Question: Need your inputs on below query-
after opening share point linked table in table view, fields section is grayed out for me..As mentioned in the below post, I want to set index on columns of sharepoint linked list ..How i can activate this section?
appreciate your inputs..
This is related to below post
<URL>

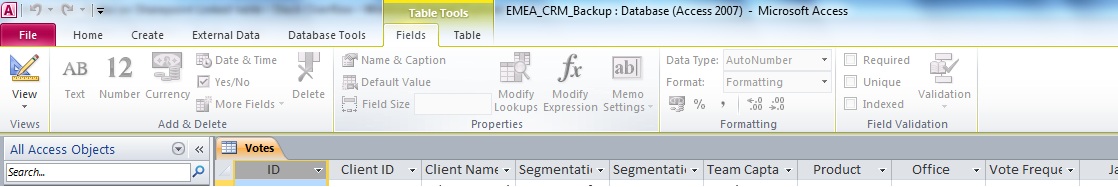
Answer: Well, everything going to be greyed out if your cursor in the ID column since there nothing you can change in the required auto number ID column. If you move your cursor into other columns, then the options on the ribbon should un-grey and become enabled.
I suppose the above is a long shot and I assume you moved the cursor out of the ID column or at least clicked on the column you want to make changes to. So your picture as you show is correct since your cursor is placed in the ID column of which as noted you cannot change anything about that ID column anyway.